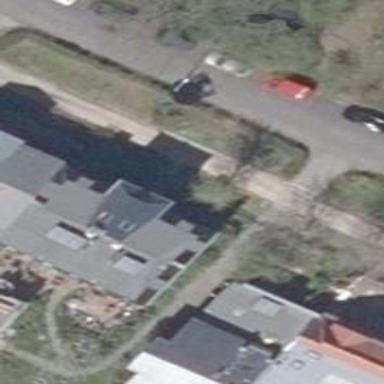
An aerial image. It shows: Historic apartment building with unique quadruple saltbox roof shape.